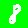
Digit: 8